Interaction volume radius: 5 \u00c5
Interaction volume height: 30 \u00c5
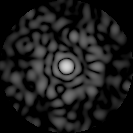
Disorder parameter: 0.7927